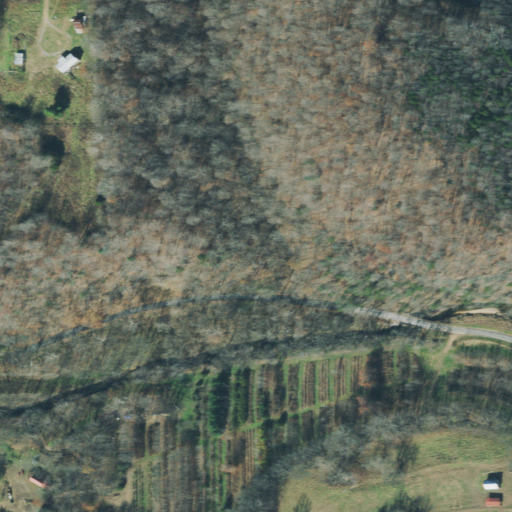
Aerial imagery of valley in Tennessee named Alum Cave Hollow containing deciduous forest, pasture, open development, mixed forest, grassland, and herbaceous wetlands